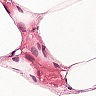
Metastatic tissue present: no